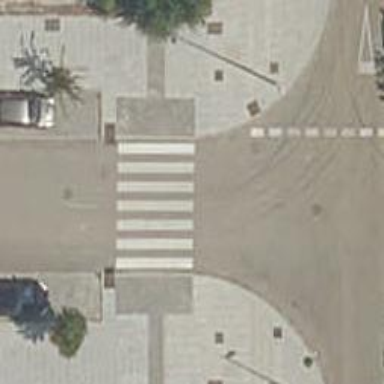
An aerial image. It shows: Uncontrolled crossing on the road.